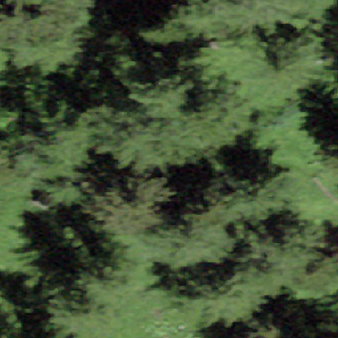
Label: other